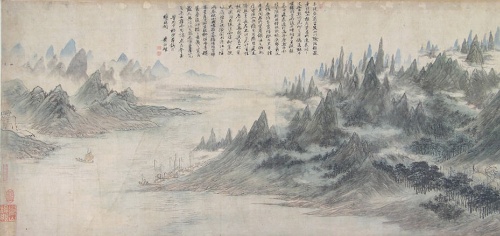
Title: 明/清   黃向堅  萬里尋親圖 卷|Searching for My Parents
Artist: Huang Xiangjian
Artist bio: Chinese, 1609–1673
Date: dated 1656
Object type: Handscroll
Classification: Paintings
Medium: Handscroll; ink and color on silk
Culture: China
Period: Qing dynasty (1644–1911)
Dimensions: Image: 14 3/8 in. × 18 ft. 2 in. (36.5 × 553.7 cm)
Overall with mounting: 14 3/4 in. × 27 ft. 1 in. (37.5 × 825.5 cm)
Department: Asian Art
Credit line: Gift of Julia and John Curtis, 2015
Accession year: 2015
Repository: Metropolitan Museum of Art, New York, NY
Tags: Landscapes|Mountains